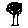
Label: tree